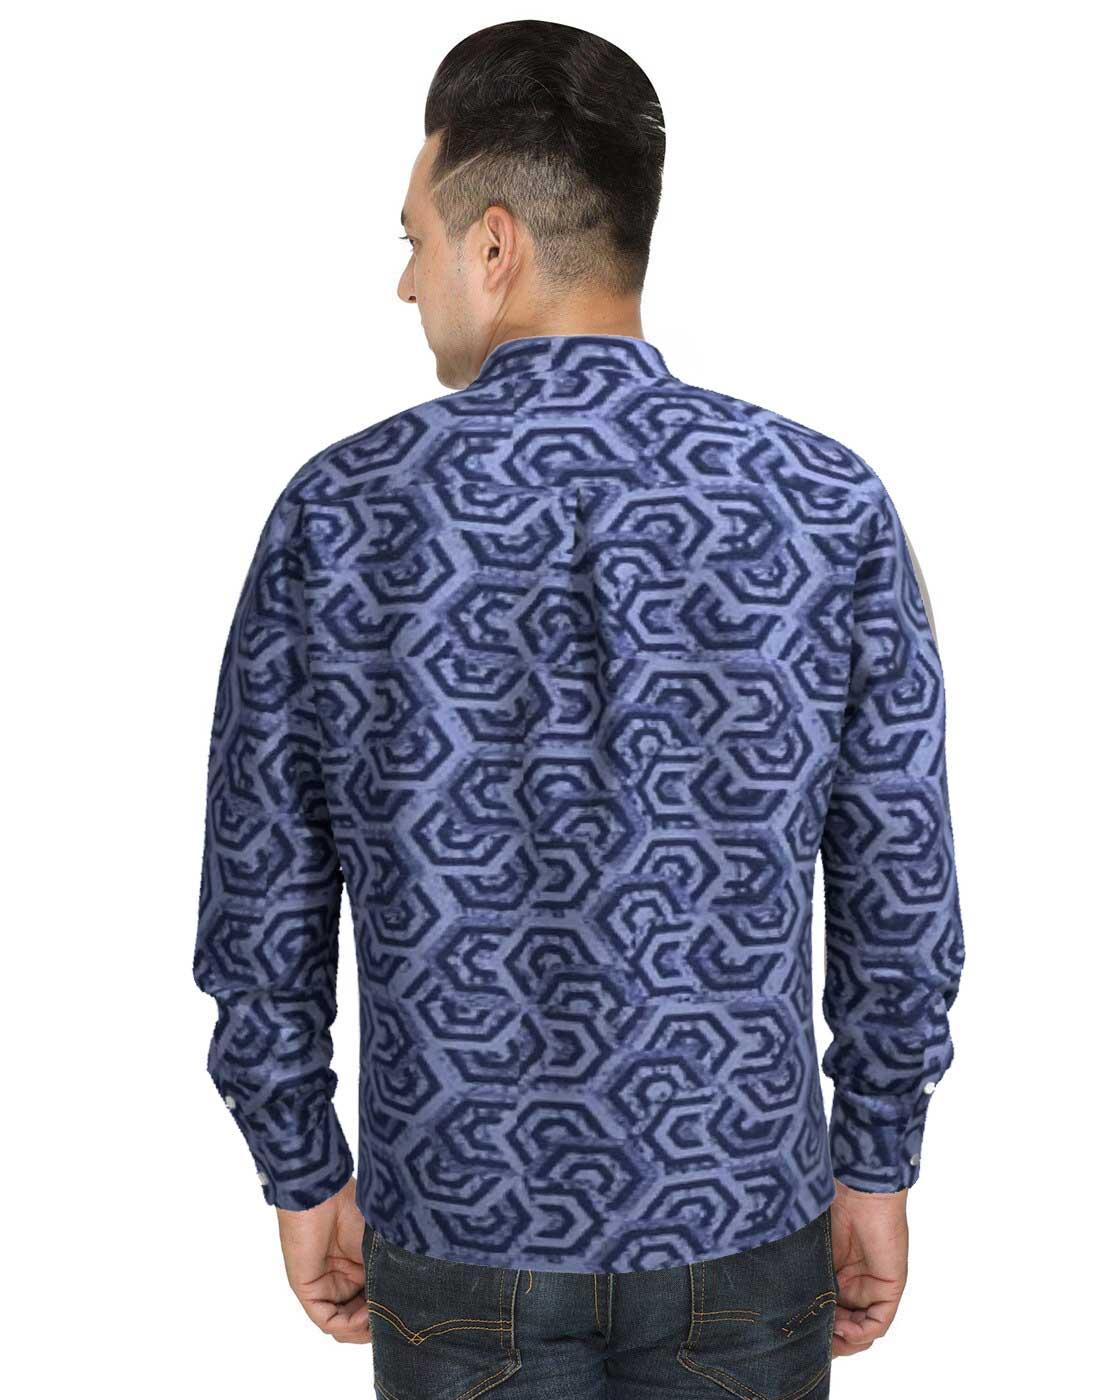
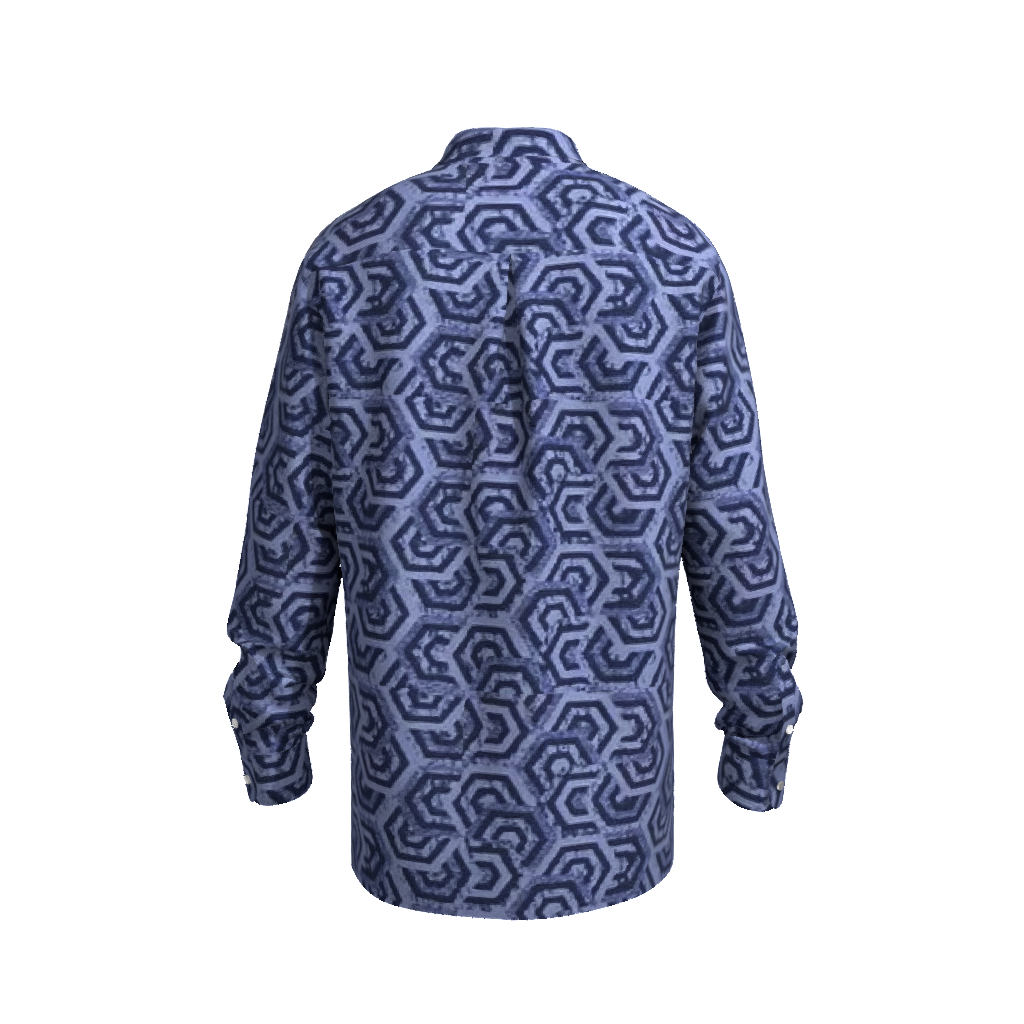
Clothing description: blue multi pattern button up tee